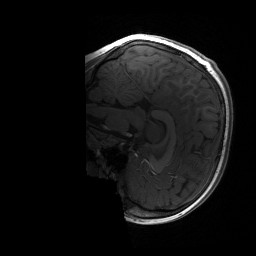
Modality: T1w
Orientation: sagittal
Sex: male
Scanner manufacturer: siemens
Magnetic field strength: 3 T
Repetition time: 1.9 s
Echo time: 0.00243 s